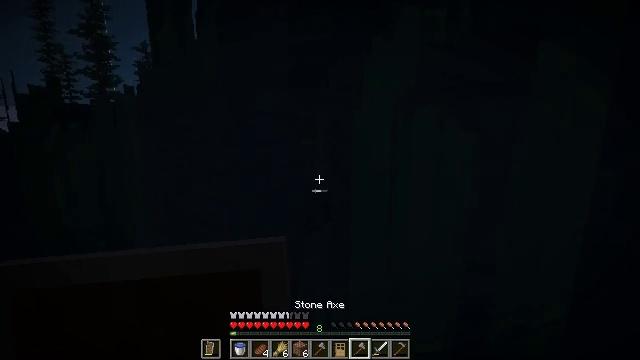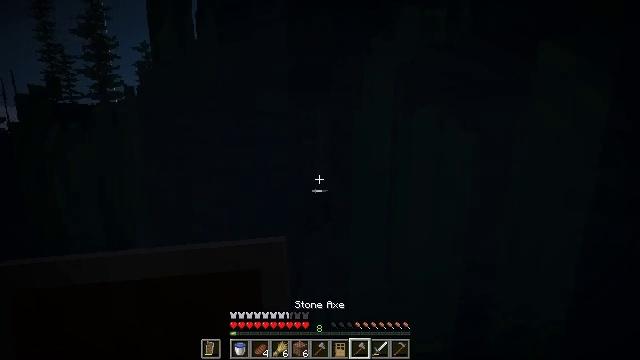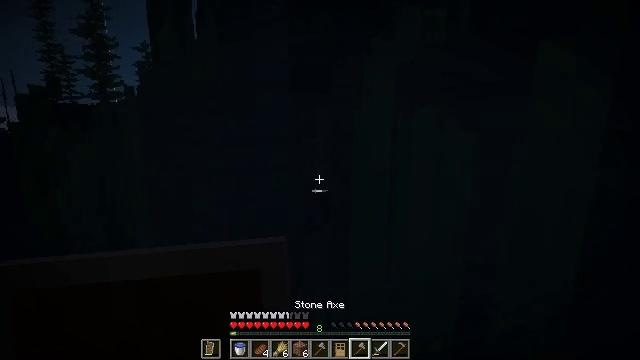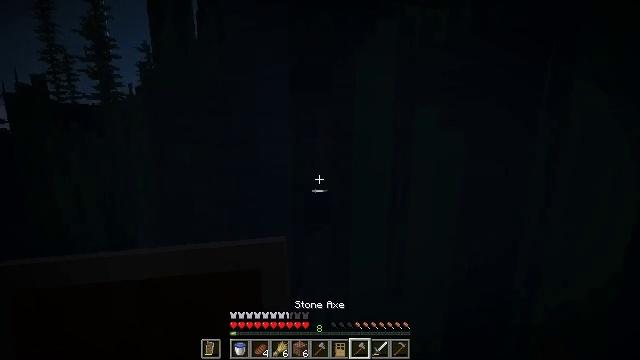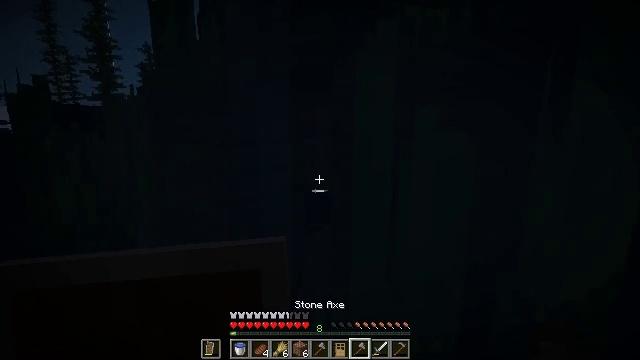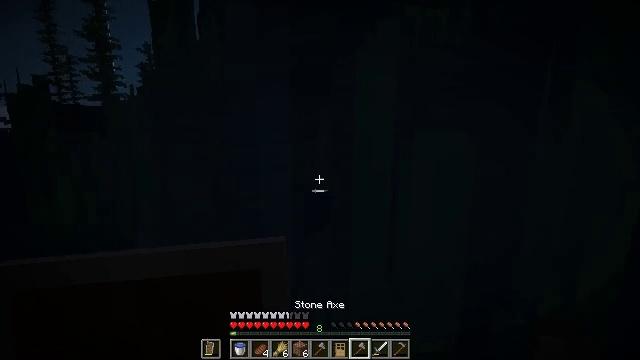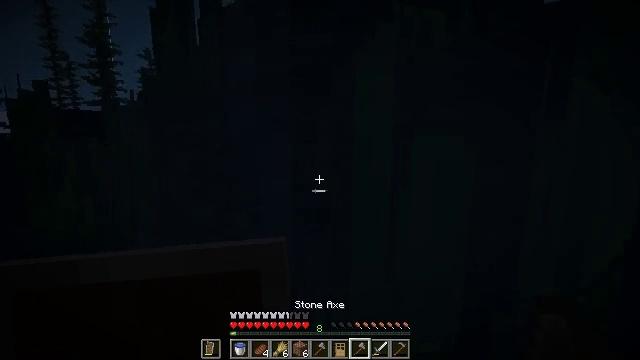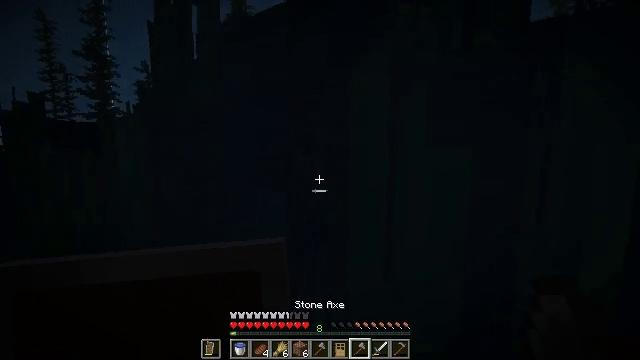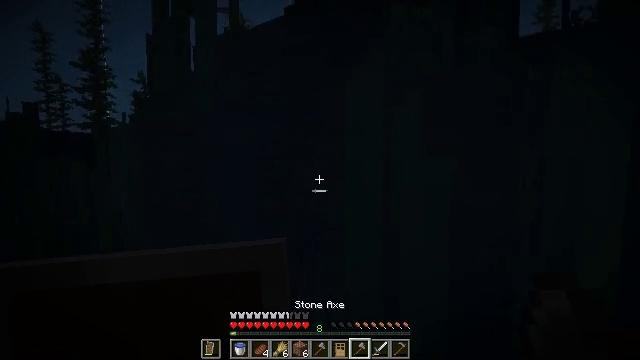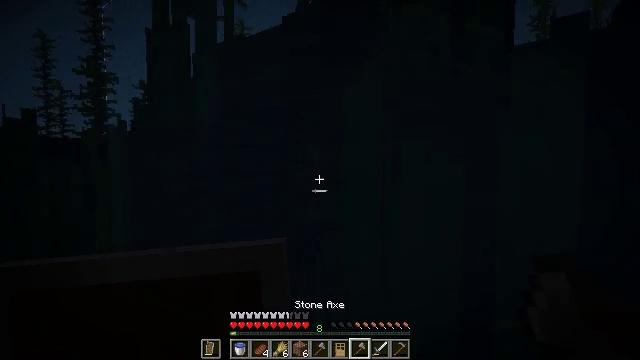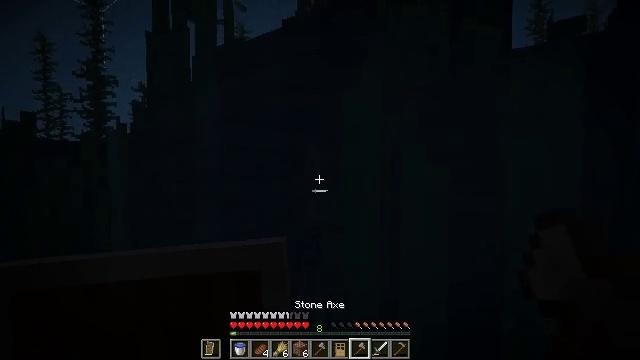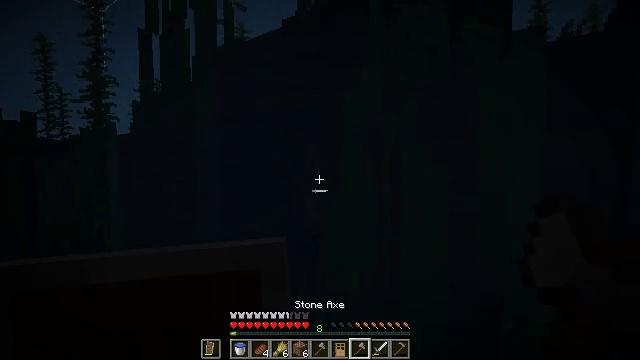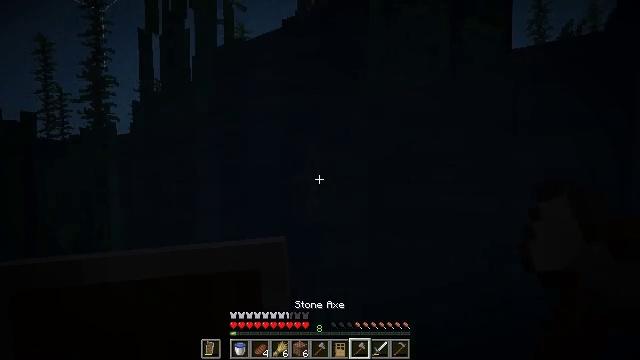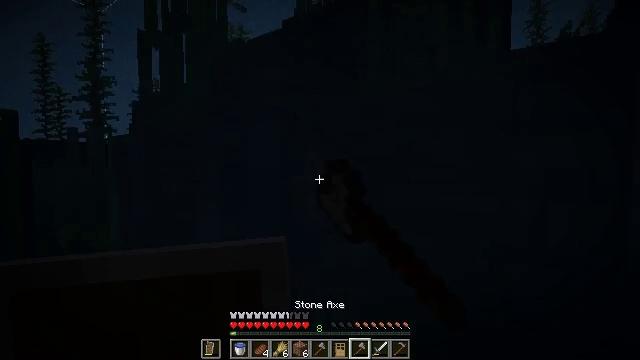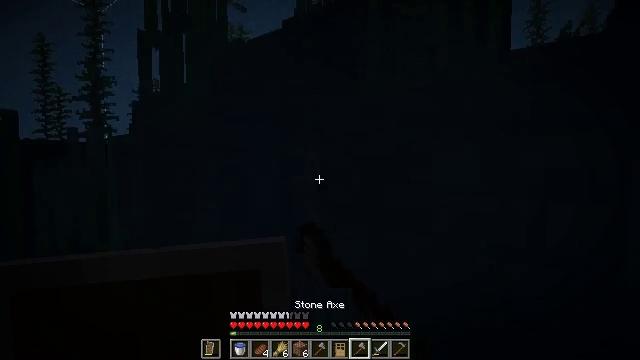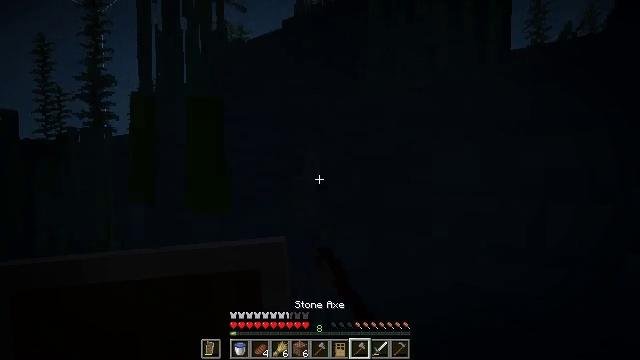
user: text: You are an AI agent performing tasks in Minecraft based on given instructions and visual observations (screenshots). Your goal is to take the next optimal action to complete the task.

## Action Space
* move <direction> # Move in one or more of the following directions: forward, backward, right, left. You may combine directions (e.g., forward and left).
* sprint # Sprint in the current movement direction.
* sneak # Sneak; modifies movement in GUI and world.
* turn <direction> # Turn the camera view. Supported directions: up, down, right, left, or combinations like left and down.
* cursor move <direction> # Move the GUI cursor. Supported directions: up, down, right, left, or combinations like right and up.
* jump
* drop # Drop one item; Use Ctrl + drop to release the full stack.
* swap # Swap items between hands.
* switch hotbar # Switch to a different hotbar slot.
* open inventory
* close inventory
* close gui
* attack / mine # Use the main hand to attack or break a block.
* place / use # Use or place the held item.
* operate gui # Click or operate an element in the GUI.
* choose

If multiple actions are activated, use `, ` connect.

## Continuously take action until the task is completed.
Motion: motion action
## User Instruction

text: Mine tall seagrass from underwater.
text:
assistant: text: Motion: no_op
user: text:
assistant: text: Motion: no_op
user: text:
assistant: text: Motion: no_op
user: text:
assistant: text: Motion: no_op
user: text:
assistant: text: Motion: no_op
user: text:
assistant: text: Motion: turn up
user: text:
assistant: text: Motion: turn up
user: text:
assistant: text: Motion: turn up
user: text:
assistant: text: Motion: turn up
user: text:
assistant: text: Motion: no_op
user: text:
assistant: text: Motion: no_op
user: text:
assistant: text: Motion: attack / mine
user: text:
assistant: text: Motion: attack / mine
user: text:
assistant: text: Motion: attack / mine
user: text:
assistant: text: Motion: attack / mine
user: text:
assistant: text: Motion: attack / mine
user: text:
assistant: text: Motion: attack / mine